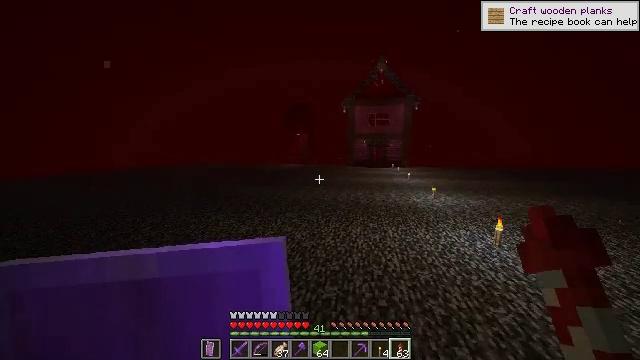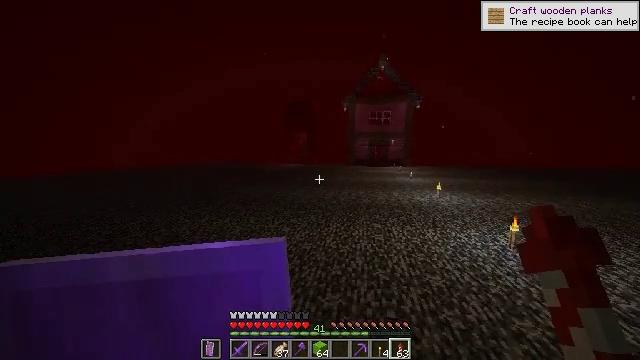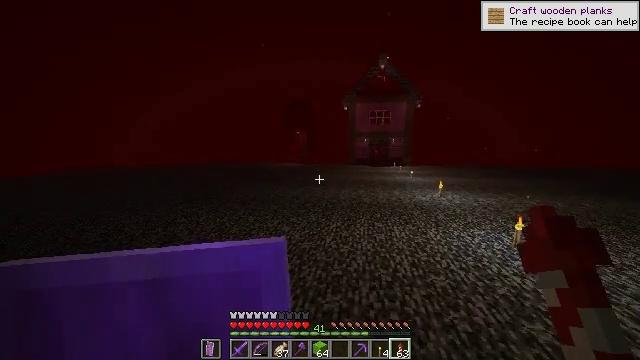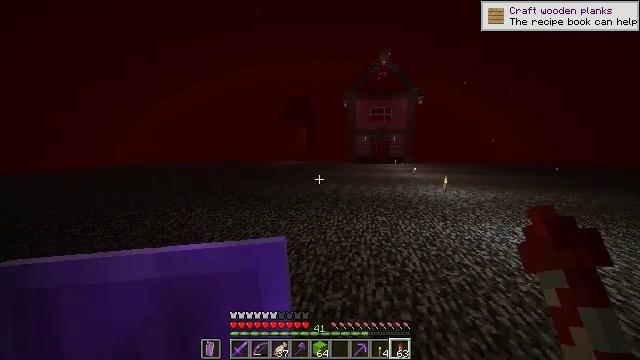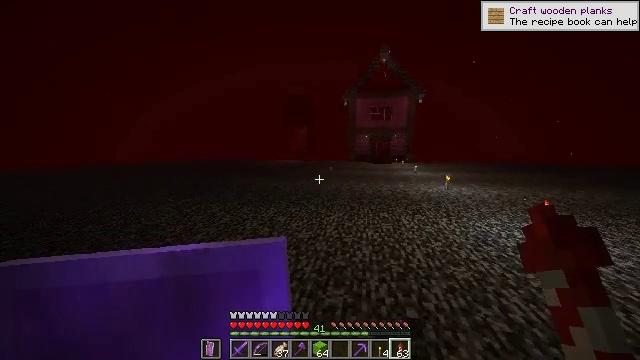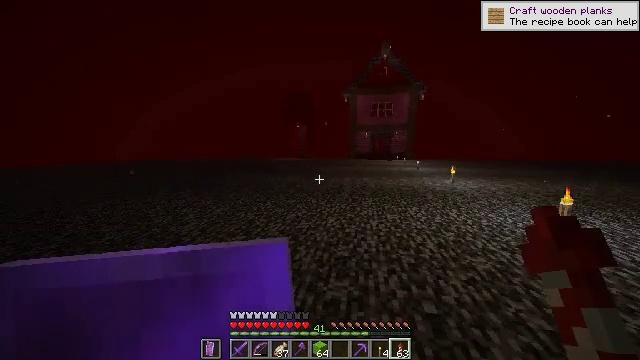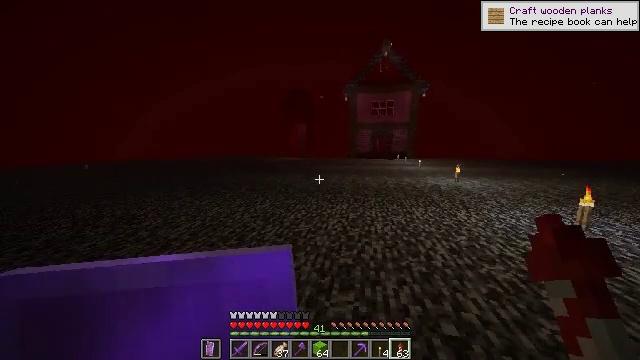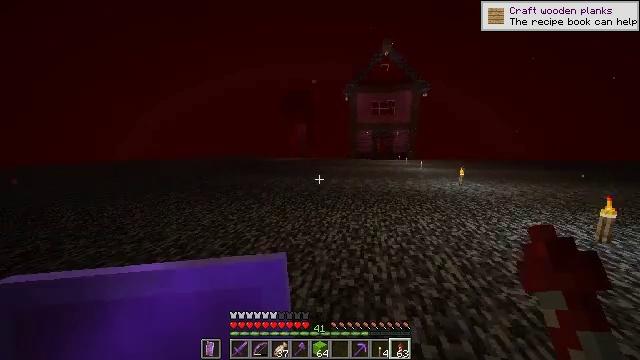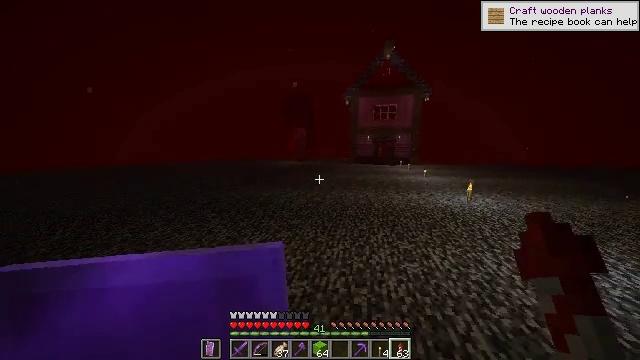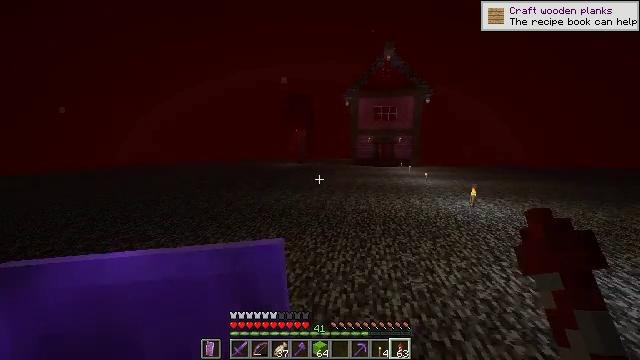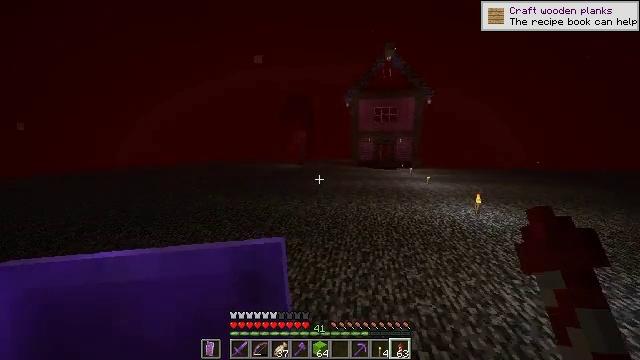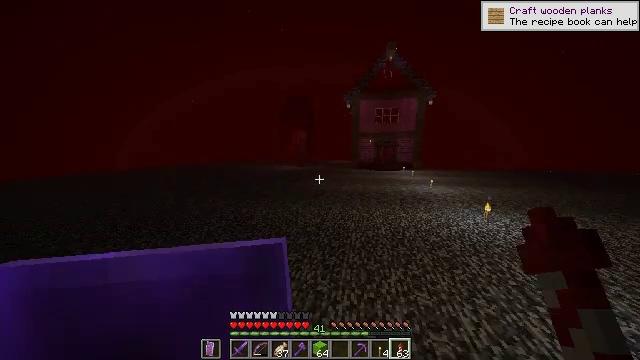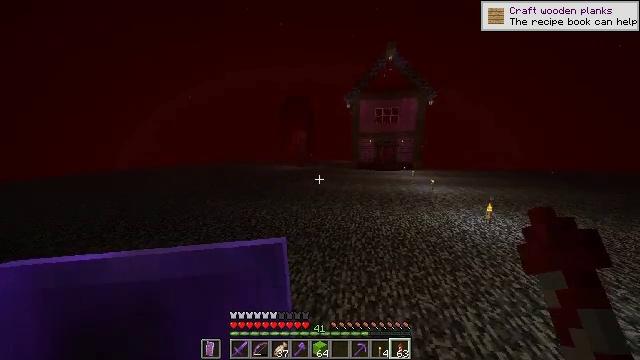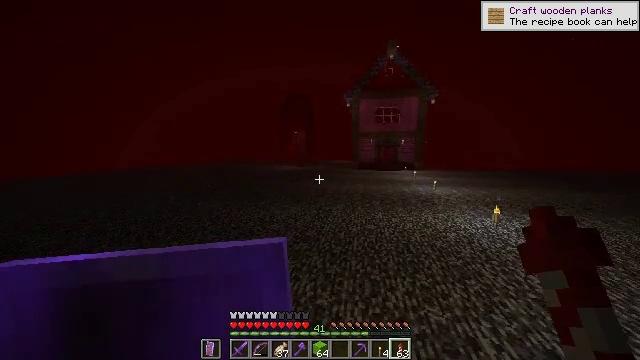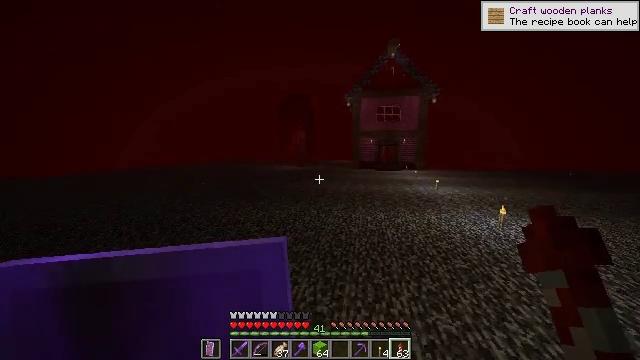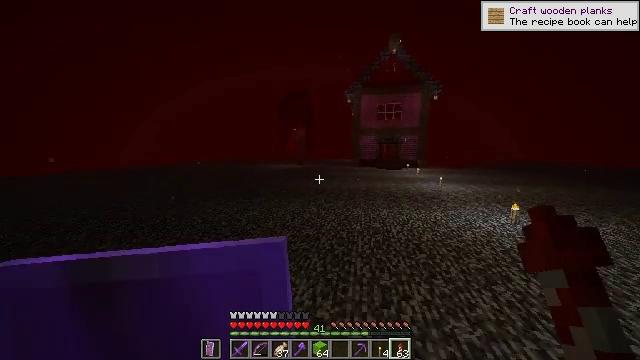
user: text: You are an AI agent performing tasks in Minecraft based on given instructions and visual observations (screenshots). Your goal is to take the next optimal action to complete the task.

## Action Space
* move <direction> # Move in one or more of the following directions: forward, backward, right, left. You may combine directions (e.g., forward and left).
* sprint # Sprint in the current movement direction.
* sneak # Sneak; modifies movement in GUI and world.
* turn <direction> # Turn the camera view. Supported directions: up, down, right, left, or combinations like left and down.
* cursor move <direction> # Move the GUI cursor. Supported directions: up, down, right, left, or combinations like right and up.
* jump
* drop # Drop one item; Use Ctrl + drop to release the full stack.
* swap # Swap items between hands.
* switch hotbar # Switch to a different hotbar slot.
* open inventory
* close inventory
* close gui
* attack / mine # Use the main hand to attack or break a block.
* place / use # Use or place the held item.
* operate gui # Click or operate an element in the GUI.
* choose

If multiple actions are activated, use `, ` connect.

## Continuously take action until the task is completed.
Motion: motion action
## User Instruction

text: Combine two lime wool to craft a lime carpet.
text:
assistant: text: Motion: move forward, sprint
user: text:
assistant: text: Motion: move forward, sprint
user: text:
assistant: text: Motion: move forward, sprint
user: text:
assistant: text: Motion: move forward, sprint
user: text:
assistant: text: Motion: move forward, sprint
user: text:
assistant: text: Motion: move forward, sprint
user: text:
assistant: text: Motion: move forward, sprint, jump
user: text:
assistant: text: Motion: move forward, sprint, jump
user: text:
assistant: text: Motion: move forward, sprint, jump
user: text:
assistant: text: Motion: move forward, sprint, jump
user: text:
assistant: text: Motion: move forward, sprint, jump
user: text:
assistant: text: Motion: move forward, sprint
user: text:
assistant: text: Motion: move forward, sprint
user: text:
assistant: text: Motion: move forward, sprint
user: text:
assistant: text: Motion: move forward, sprint
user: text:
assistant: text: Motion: move forward, sprint
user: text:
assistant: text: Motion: move forward, sprint
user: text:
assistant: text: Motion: move forward, sprint
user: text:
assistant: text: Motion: move forward, sprint, jump
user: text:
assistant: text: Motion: move forward, sprint, jump
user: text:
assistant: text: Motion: move forward, sprint, jump
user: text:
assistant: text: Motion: move forward, sprint, jump
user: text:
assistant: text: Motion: move forward, sprint, jump
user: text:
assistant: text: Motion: move forward, sprint, jump
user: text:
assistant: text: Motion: move forward, sprint, jump
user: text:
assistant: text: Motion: move forward, sprint, turn right and up, jump
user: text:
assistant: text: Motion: move forward, sprint
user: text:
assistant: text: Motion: move forward, sprint
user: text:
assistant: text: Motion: move forward, sprint
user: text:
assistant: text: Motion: move forward, sprint